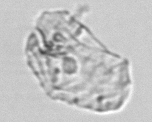
Label: detritus_transparent